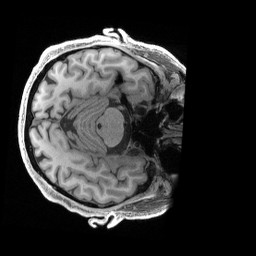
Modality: T1w
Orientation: axial
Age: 70
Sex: male
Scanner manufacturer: siemens
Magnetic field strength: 3 T
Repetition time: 2.4 s
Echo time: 0.00228 s